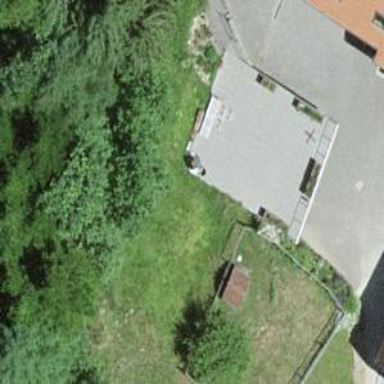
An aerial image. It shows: Garage.